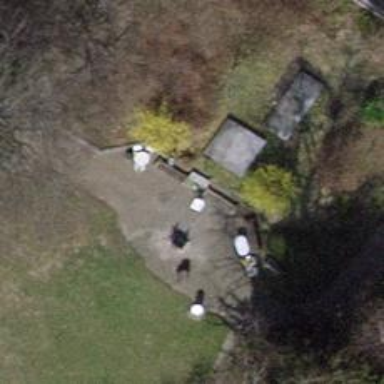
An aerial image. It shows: Bench for seating.